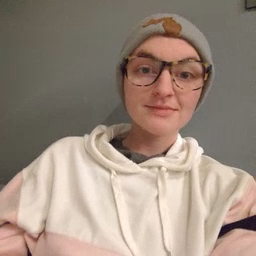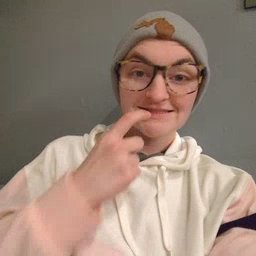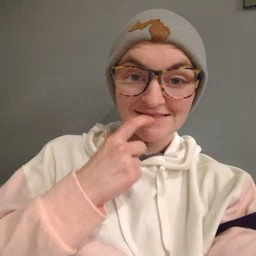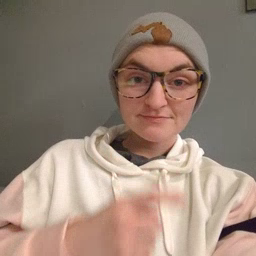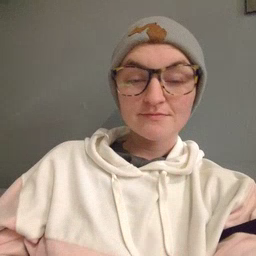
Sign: tooth